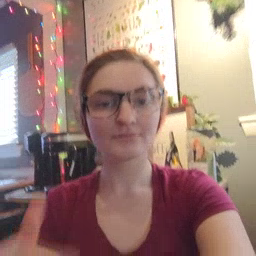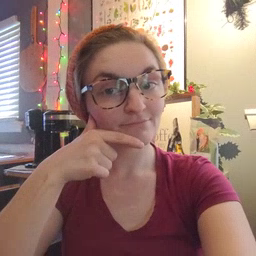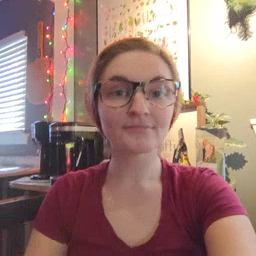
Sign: radio